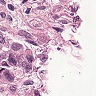
Metastatic tissue present: no